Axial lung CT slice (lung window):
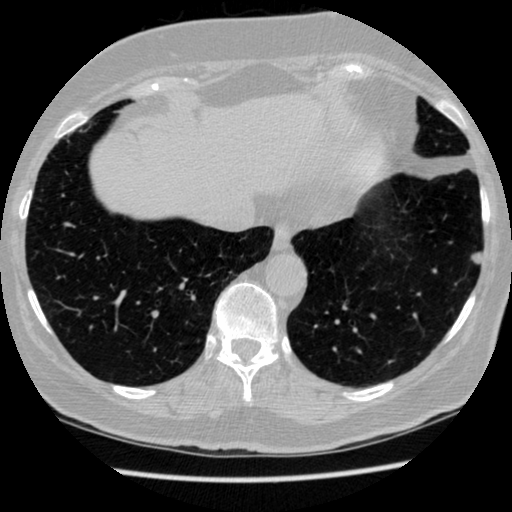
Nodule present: yes
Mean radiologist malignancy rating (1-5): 2.75